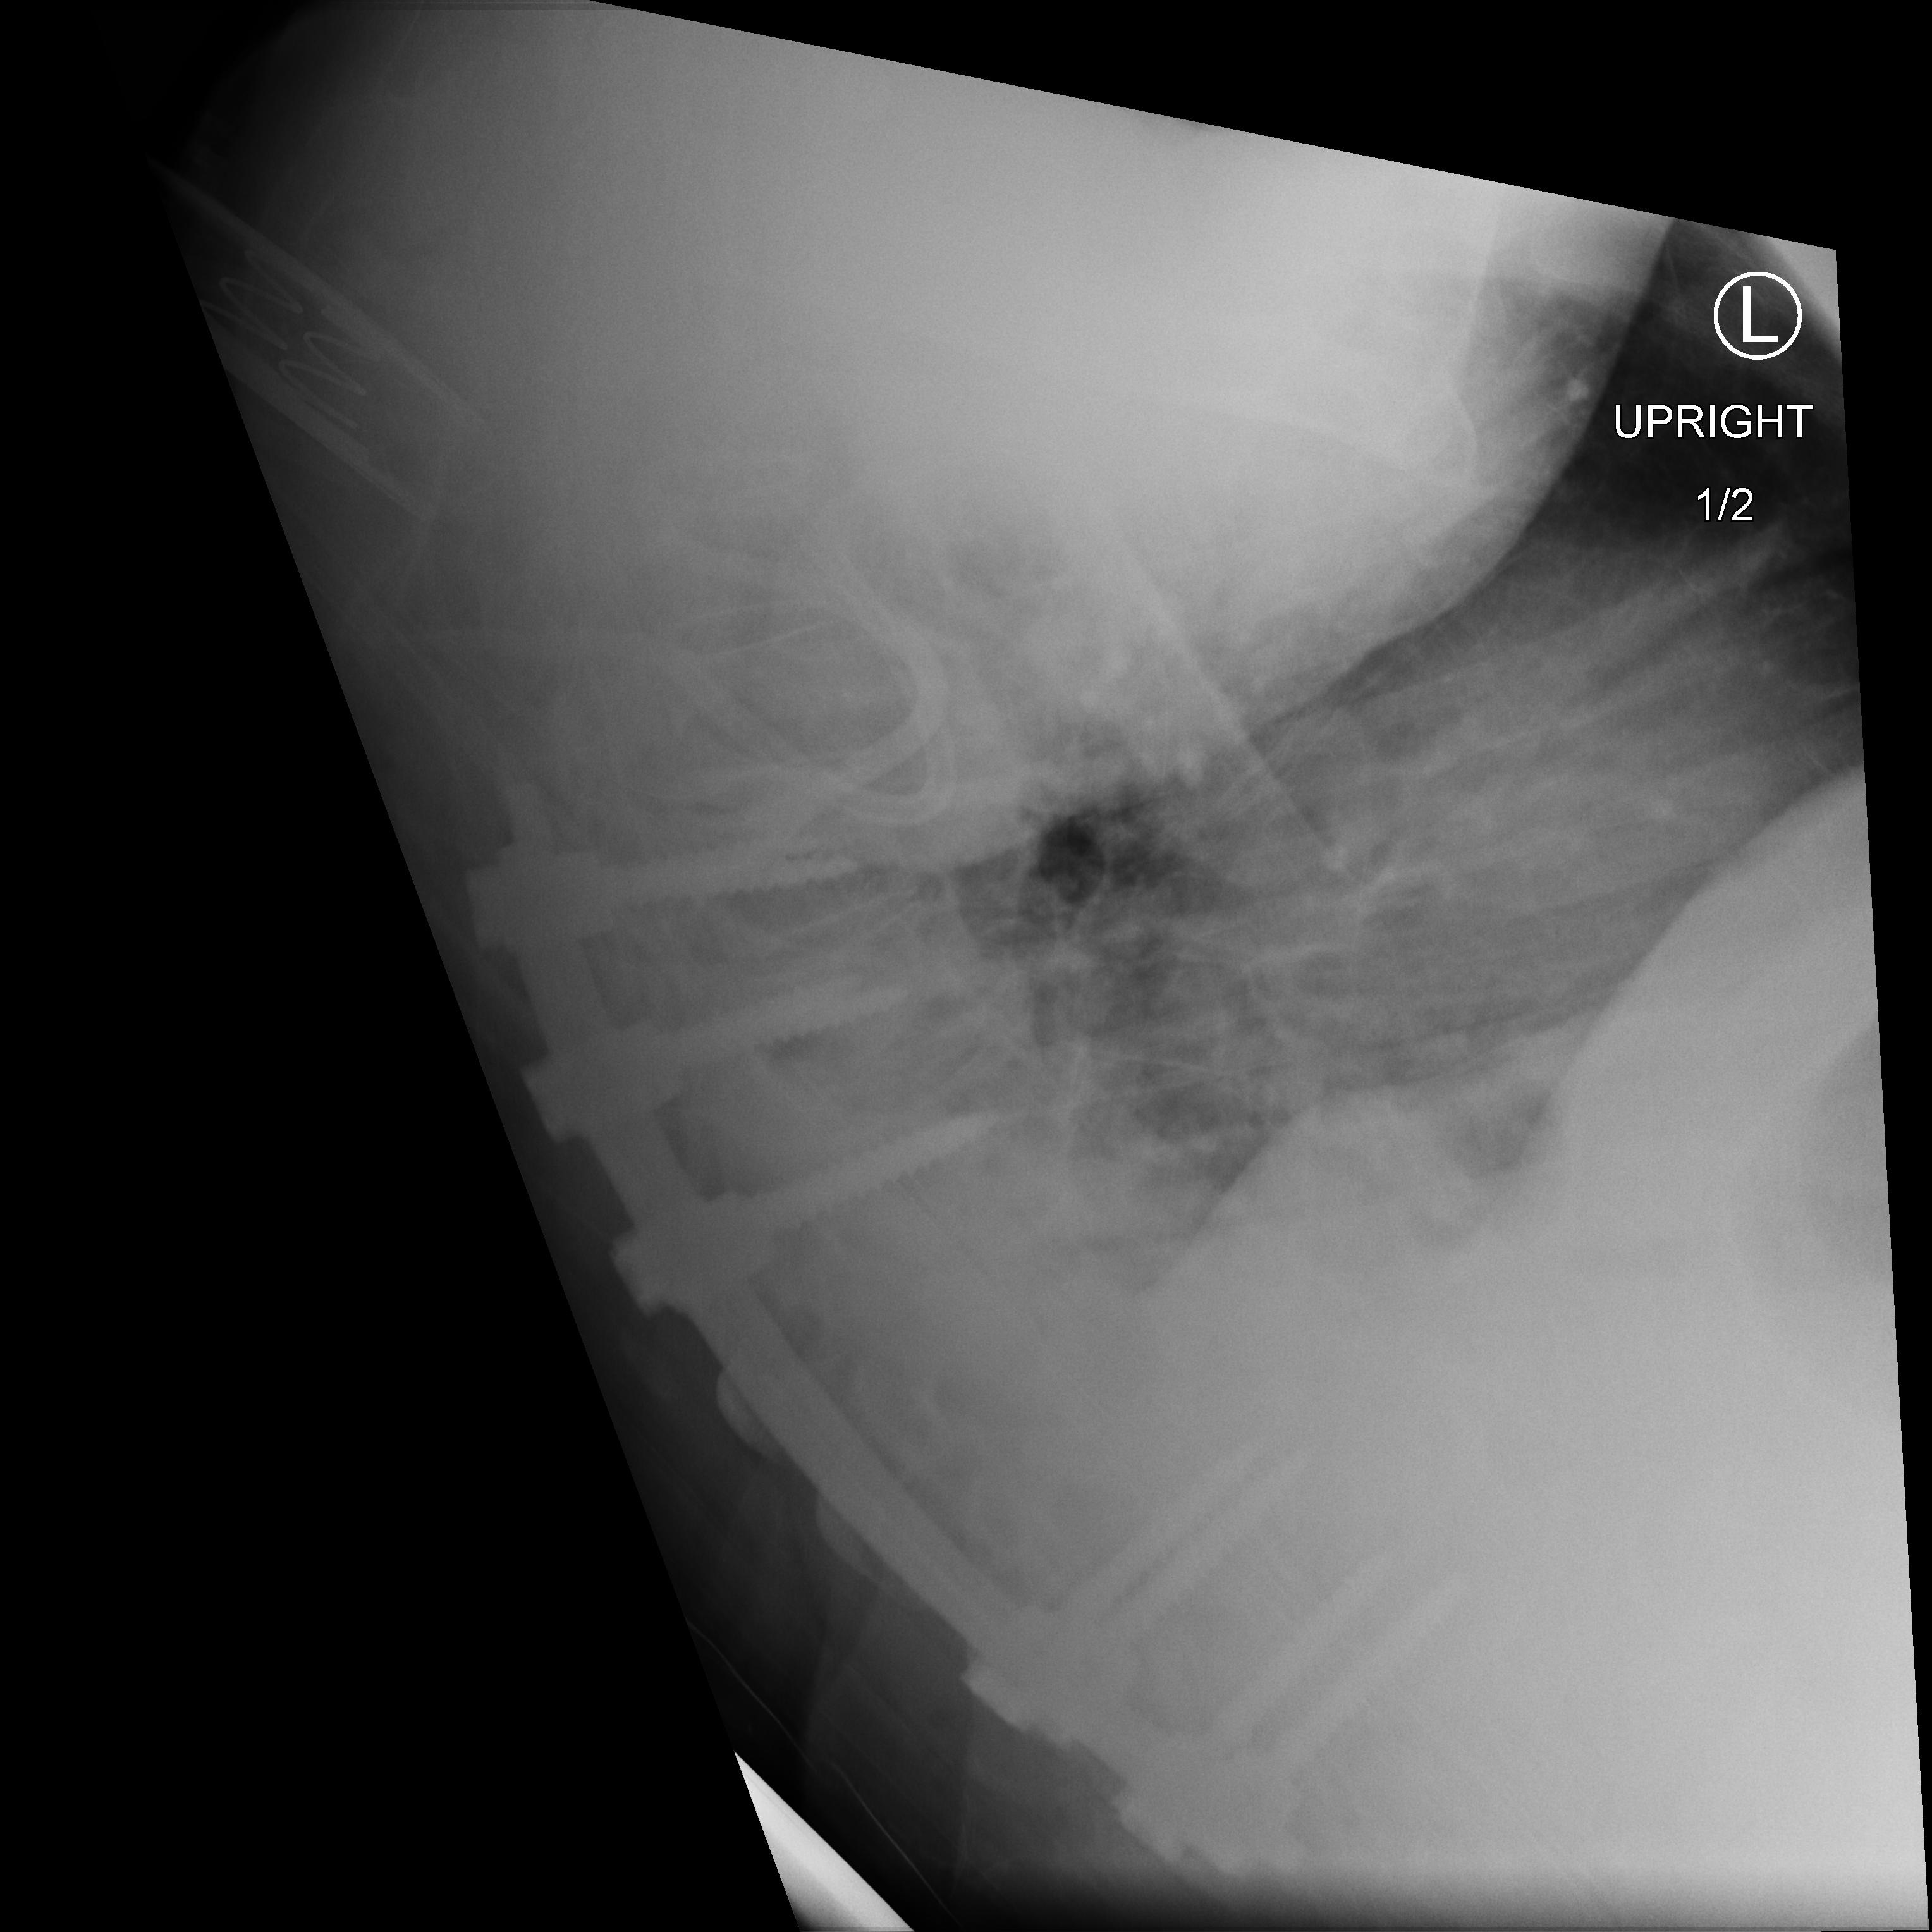
View: LATERAL